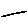
Label: line